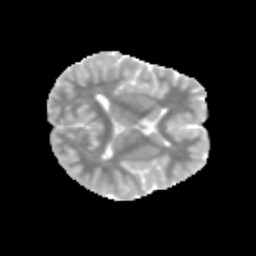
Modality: MD
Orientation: axial
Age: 10
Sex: female
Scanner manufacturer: siemens
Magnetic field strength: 3 T
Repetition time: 3.8 s
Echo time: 0.07 s